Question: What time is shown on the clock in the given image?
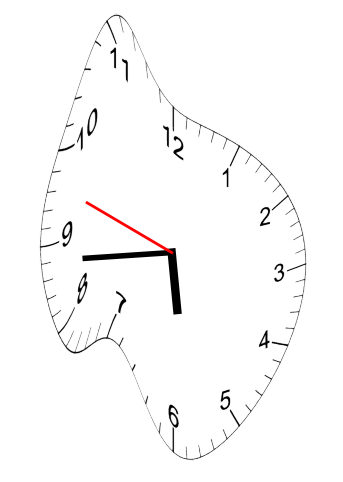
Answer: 05:43:48